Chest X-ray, AP view. Patient: 69 years old, sex M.
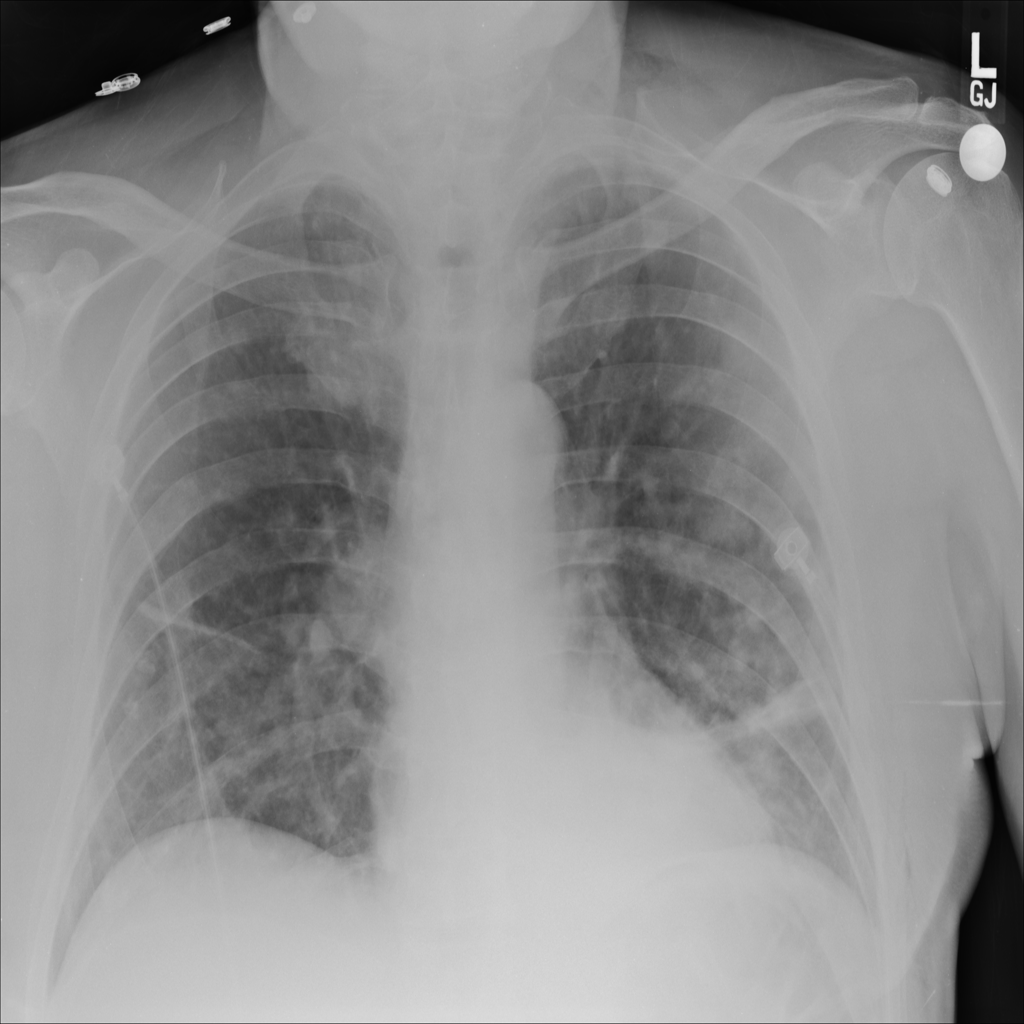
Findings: No Finding